Question: Some weeks ago I started coding the Levenberg-Marquardt algorithm from scratch in Matlab. I'm interested in the polynomial fitting of the data but I haven't been able to achieve the level of accuracy I would like. I'm using a fifth order polynomial after I tried other polynomials and it seemed to be the best option. The algorithm always converges to the same function minimization no matter what improvements I try to implement. So far, I have unsuccessfully added the following features:
- - - -
I don't have experience in nonlinear least squares, so I don't know if there is a way to minimize the residual even more or if there isn't more room for improvement with this method. I attach below an image of the behavior of the polynomial for the last iterations. If I run the code for more iterations, the curve ends up not changing from iteration to iteration. As it is observed, there is a good fit from time = 0 to time = 12. But I'm not able to fix the behavior of the function from time = 12 to time = 20. Any help will be very appreciated.

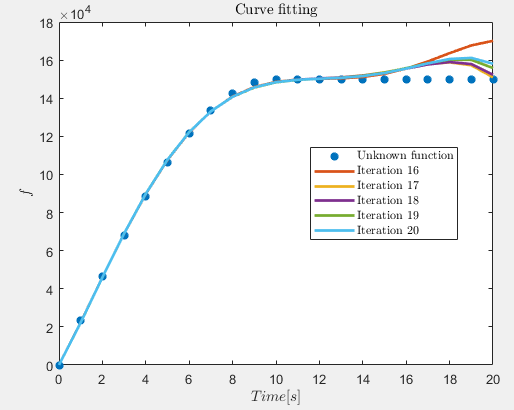
Answer: Fitting a polynomial does not seem to be the best idea. Your data set looks like an exponential transient, with an horizontal asymptote. Forcing a polynomial to that will work very poorly.
I'd rather try with a simple model, such as
'''
A (1 - e^(-at)).
'''
With naked eye, 'A ~ 15'. You should have a look at the values of 'log(15 - y).'